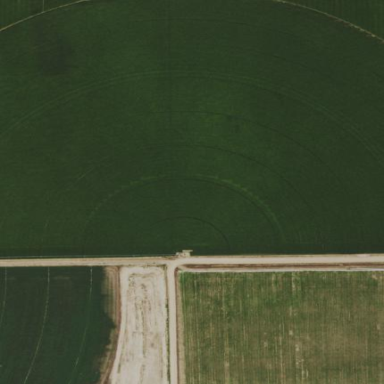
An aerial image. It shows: Farmland with pivot irrigation system.